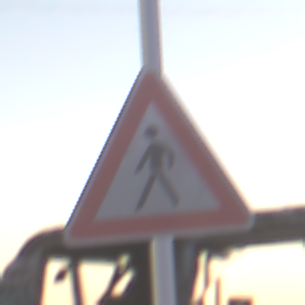
Verkehrszeichen: FussgaengerRechts
Umgebung: Outdoor, Suburban
Tageszeit: SunriseSunset
Wetter: PartlyCloudy
Licht: Natural
Jahreszeit: NotSpecified
Kontrast: LowContrast